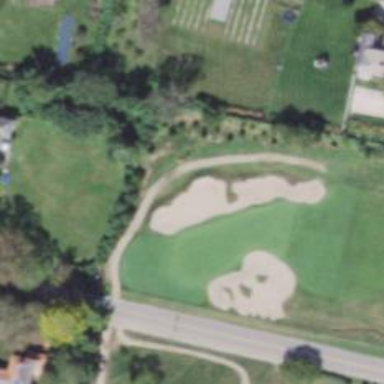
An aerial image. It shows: Path for both roads and golfers.